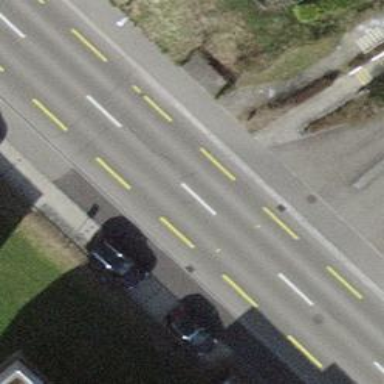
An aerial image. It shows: Tertiary road with asphalt surface. It has lanes for both pedestrians and cyclists on both sides.